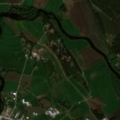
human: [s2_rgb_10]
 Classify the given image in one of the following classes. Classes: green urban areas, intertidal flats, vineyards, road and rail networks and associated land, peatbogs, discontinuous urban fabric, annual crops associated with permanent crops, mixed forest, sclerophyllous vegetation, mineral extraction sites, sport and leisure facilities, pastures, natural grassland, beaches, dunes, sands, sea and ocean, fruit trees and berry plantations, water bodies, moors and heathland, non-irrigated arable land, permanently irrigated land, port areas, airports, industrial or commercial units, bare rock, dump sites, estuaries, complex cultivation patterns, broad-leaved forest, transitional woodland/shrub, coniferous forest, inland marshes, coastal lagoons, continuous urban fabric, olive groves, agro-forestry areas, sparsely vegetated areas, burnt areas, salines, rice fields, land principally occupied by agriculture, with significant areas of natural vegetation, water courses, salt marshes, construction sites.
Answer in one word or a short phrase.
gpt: discontinuous urban fabric, non-irrigated arable land, land principally occupied by agriculture, with significant areas of natural vegetation, coniferous forest